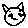
Label: cat